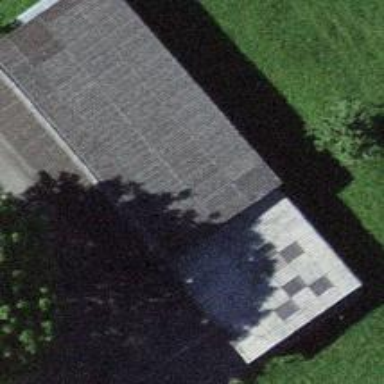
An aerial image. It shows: Rural barn.